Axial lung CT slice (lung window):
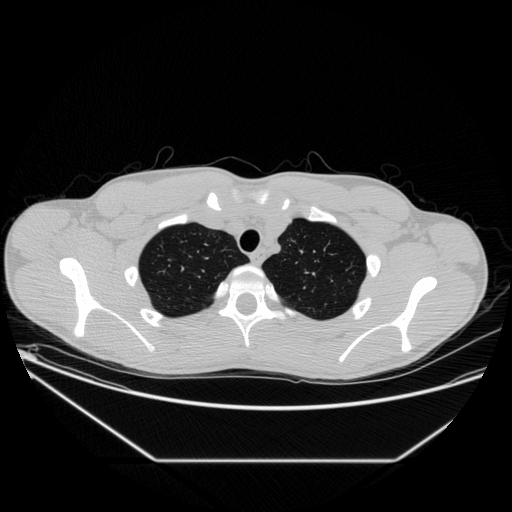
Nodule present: no